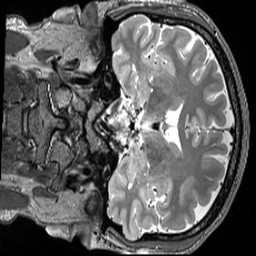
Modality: T2w
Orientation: coronal
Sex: male